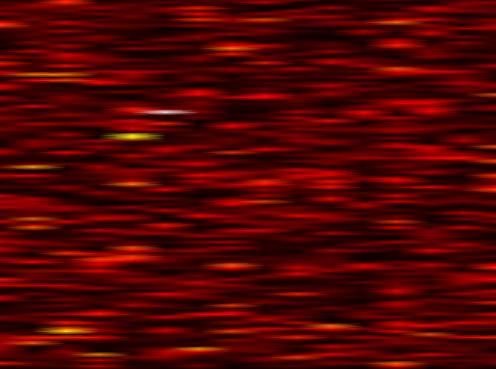
Label: FBMC